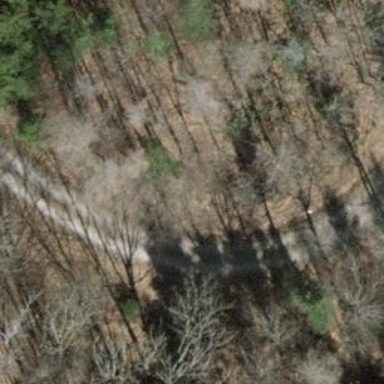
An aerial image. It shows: Unpaved track road.